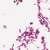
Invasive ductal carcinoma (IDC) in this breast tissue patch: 0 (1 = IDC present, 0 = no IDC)